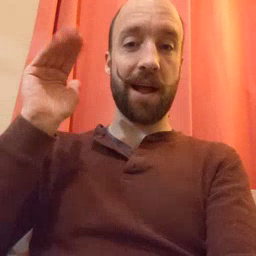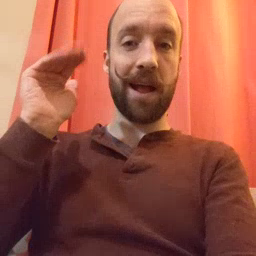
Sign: bye